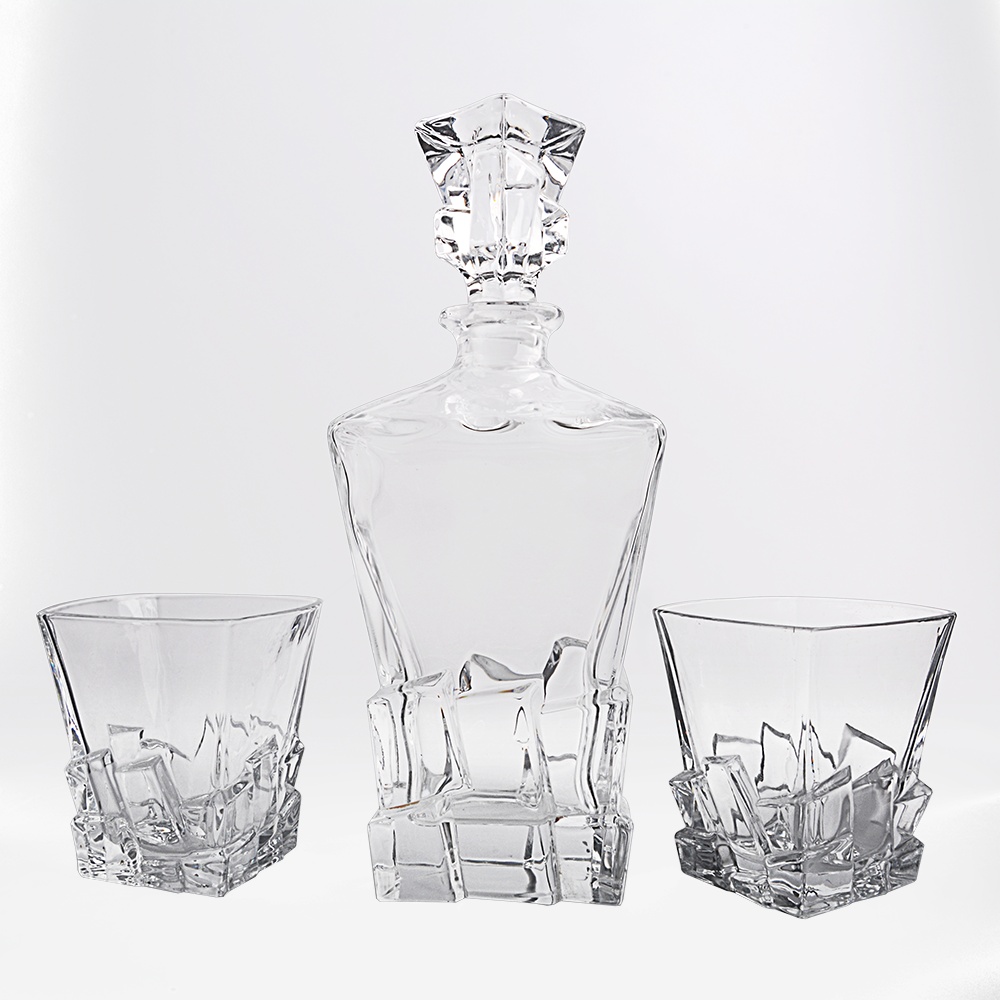
Label: whiskey jug